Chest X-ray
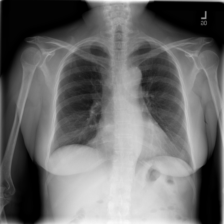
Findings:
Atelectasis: negative
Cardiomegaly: negative
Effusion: negative
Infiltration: positive
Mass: negative
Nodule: negative
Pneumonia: negative
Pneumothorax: negative
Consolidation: negative
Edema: negative
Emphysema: negative
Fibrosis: negative
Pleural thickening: negative
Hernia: negative